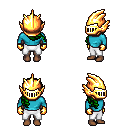
a pixel art fantasy rpg character, female body template, human, dark skin, teal long-sleeve shirt, white pants, green right-swept hairstyle, gold helm, gold gloves, four views (front, back, left, right), 2x2 character sprite sheet, small pixel art, hard edges, no anti-aliasing